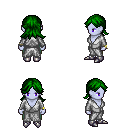
a pixel art fantasy rpg character, female body template, dark elf, purple skin, white robe, teal pants, green loose hair, bracelets, metal boots, four views (front, back, left, right), 2x2 character sprite sheet, small pixel art, hard edges, no anti-aliasing